Question: Does anyone know why this is happening:
The letters boxes are not aligned correctly in the tablet screen which is 10" but it works just fine on 7" and 4.7" screen.

Here is my XML layout:
'''
<?xml version="1.0" encoding="utf-8"?>
<LinearLayout
xmlns:android="http://schemas.android.com/apk/res/android"
android:orientation="vertical"
android:layout_width="fill_parent"
android:layout_height="fill_parent"
android:layout_weight="1"
android:padding="5dp"
android:id="@+id/alphabetPad" >
<LinearLayout
android:orientation="horizontal"
android:layout_width="fill_parent"
android:layout_height="fill_parent"
android:id="@+id/rowABCD"
android:layout_weight="1">
<Button
android:layout_width="wrap_content"
android:layout_height="fill_parent"
android:id="@+id/btnA"
android:layout_weight="1"
android:text="A"
android:background="@drawable/letterstyle"
android:textColor="#FFFFFF"
android:layout_margin="2dp"
android:textSize="@dimen/btn_text"
android:textStyle="bold" />
<Button
android:layout_width="wrap_content"
android:layout_height="fill_parent"
android:id="@+id/btnB"
android:layout_weight="1"
android:text="B"
android:background="@drawable/letterstyle"
android:textColor="#FFFFFF"
android:layout_margin="2dp"
android:textSize="@dimen/btn_text"
android:textStyle="bold" />
<Button
android:layout_width="wrap_content"
android:layout_height="match_parent"
android:id="@+id/btnC"
android:layout_weight="1"
android:text="C"
android:background="@drawable/letterstyle"
android:textColor="#FFFFFF"
android:layout_margin="2dp"
android:textSize="@dimen/btn_text"
android:textStyle="bold" />
<Button
android:layout_width="wrap_content"
android:layout_height="match_parent"
android:id="@+id/btnD"
android:layout_weight="1"
android:text="D"
android:background="@drawable/letterstyle"
android:textColor="#FFFFFF"
android:layout_margin="2dp"
android:textSize="@dimen/btn_text"
android:textStyle="bold" />
</LinearLayout>
<LinearLayout
android:orientation="horizontal"
android:layout_width="fill_parent"
android:layout_height="fill_parent"
android:id="@+id/rowEFGH"
android:layout_weight="1">
<Button
android:layout_width="wrap_content"
android:layout_height="fill_parent"
android:id="@+id/btnE"
android:layout_weight="1"
android:text="E"
android:background="@drawable/letterstyle"
android:textColor="#FFFFFF"
android:layout_margin="2dp"
android:textSize="@dimen/btn_text"
android:textStyle="bold" />
<Button
android:layout_width="wrap_content"
android:layout_height="fill_parent"
android:id="@+id/btnF"
android:layout_weight="1"
android:text="F"
android:background="@drawable/letterstyle"
android:textColor="#FFFFFF"
android:layout_margin="2dp"
android:textSize="@dimen/btn_text"
android:textStyle="bold" />
<Button
android:layout_width="wrap_content"
android:layout_height="fill_parent"
android:id="@+id/btnG"
android:layout_weight="1"
android:text="G"
android:background="@drawable/letterstyle"
android:textColor="#FFFFFF"
android:layout_margin="2dp"
android:textSize="@dimen/btn_text"
android:textStyle="bold" />
<Button
android:layout_width="wrap_content"
android:layout_height="fill_parent"
android:id="@+id/btnH"
android:layout_weight="1"
android:text="H"
android:background="@drawable/letterstyle"
android:textColor="#FFFFFF"
android:layout_margin="2dp"
android:textSize="@dimen/btn_text"
android:textStyle="bold" />
</LinearLayout>
<LinearLayout
android:orientation="horizontal"
android:layout_width="fill_parent"
android:layout_height="fill_parent"
android:layout_weight="1"
android:id="@+id/rowIJKL">
<Button
android:layout_width="wrap_content"
android:layout_height="fill_parent"
android:id="@+id/btnI"
android:layout_weight="1"
android:text="I"
android:background="@drawable/letterstyle"
android:textColor="#FFFFFF"
android:layout_margin="2dp"
android:textSize="@dimen/btn_text"
android:textStyle="bold" />
<Button
android:layout_width="wrap_content"
android:layout_height="fill_parent"
android:id="@+id/btnJ"
android:layout_weight="1"
android:text="J"
android:background="@drawable/letterstyle"
android:textColor="#FFFFFF"
android:layout_margin="2dp"
android:textSize="@dimen/btn_text"
android:textStyle="bold" />
<Button
android:layout_width="wrap_content"
android:layout_height="fill_parent"
android:id="@+id/btnK"
android:layout_weight="1"
android:text="K"
android:background="@drawable/letterstyle"
android:textColor="#FFFFFF"
android:layout_margin="2dp"
android:textSize="@dimen/btn_text"
android:textStyle="bold" />
<Button
android:layout_width="wrap_content"
android:layout_height="fill_parent"
android:id="@+id/btnL"
android:layout_weight="1"
android:text="L"
android:background="@drawable/letterstyle"
android:textColor="#FFFFFF"
android:layout_margin="2dp"
android:textSize="@dimen/btn_text"
android:textStyle="bold" />
</LinearLayout>
<LinearLayout
android:orientation="horizontal"
android:layout_width="fill_parent"
android:layout_height="fill_parent"
android:layout_weight="1"
android:id="@+id/rowMNOP">
<Button
android:layout_width="wrap_content"
android:layout_height="fill_parent"
android:id="@+id/btnM"
android:layout_weight="1"
android:text="M"
android:background="@drawable/letterstyle"
android:textColor="#FFFFFF"
android:layout_margin="2dp"
android:textSize="@dimen/btn_text"
android:textStyle="bold" />
<Button
android:layout_width="wrap_content"
android:layout_height="fill_parent"
android:id="@+id/btnN"
android:layout_weight="1"
android:text="N"
android:background="@drawable/letterstyle"
android:textColor="#FFFFFF"
android:layout_margin="2dp"
android:textSize="@dimen/btn_text"
android:textStyle="bold" />
<Button
android:layout_width="wrap_content"
android:layout_height="fill_parent"
android:id="@+id/btnO"
android:layout_weight="1"
android:text="O"
android:background="@drawable/letterstyle"
android:textColor="#FFFFFF"
android:layout_margin="2dp"
android:textSize="@dimen/btn_text"
android:textStyle="bold" />
<Button
android:layout_width="wrap_content"
android:layout_height="fill_parent"
android:id="@+id/btnP"
android:layout_weight="1"
android:text="P"
android:background="@drawable/letterstyle"
android:textColor="#FFFFFF"
android:layout_margin="2dp"
android:textSize="@dimen/btn_text"
android:textStyle="bold" />
</LinearLayout>
<LinearLayout
android:orientation="horizontal"
android:layout_width="fill_parent"
android:layout_height="fill_parent"
android:layout_weight="1"
android:id="@+id/rowQRST">
<Button
android:layout_width="wrap_content"
android:layout_height="fill_parent"
android:id="@+id/btnQ"
android:layout_weight="1"
android:text="Q"
android:background="@drawable/letterstyle"
android:textColor="#FFFFFF"
android:layout_margin="2dp"
android:textSize="@dimen/btn_text"
android:textStyle="bold" />
<Button
android:layout_width="wrap_content"
android:layout_height="fill_parent"
android:id="@+id/btnR"
android:layout_weight="1"
android:text="R"
android:background="@drawable/letterstyle"
android:textColor="#FFFFFF"
android:layout_margin="2dp"
android:textSize="@dimen/btn_text"
android:textStyle="bold" />
<Button
android:layout_width="wrap_content"
android:layout_height="fill_parent"
android:id="@+id/btnS"
android:layout_weight="1"
android:text="S"
android:background="@drawable/letterstyle"
android:textColor="#FFFFFF"
android:layout_margin="2dp"
android:textSize="@dimen/btn_text"
android:textStyle="bold" />
<Button
android:layout_width="wrap_content"
android:layout_height="fill_parent"
android:id="@+id/btnT"
android:layout_weight="1"
android:text="T"
android:background="@drawable/letterstyle"
android:textColor="#FFFFFF"
android:layout_margin="2dp"
android:textSize="@dimen/btn_text"
android:textStyle="bold" />
</LinearLayout>
<LinearLayout
android:orientation="horizontal"
android:layout_width="fill_parent"
android:layout_height="fill_parent"
android:layout_weight="1"
android:id="@+id/rowUVWX">
<Button
android:layout_width="wrap_content"
android:layout_height="fill_parent"
android:id="@+id/btnU"
android:layout_weight="1"
android:text="U"
android:background="@drawable/letterstyle"
android:textColor="#FFFFFF"
android:layout_margin="2dp"
android:textSize="@dimen/btn_text"
android:textStyle="bold" />
<Button
android:layout_width="wrap_content"
android:layout_height="fill_parent"
android:id="@+id/btnV"
android:layout_weight="1"
android:text="V"
android:background="@drawable/letterstyle"
android:textColor="#FFFFFF"
android:layout_margin="2dp"
android:textSize="@dimen/btn_text"
android:textStyle="bold" />
<Button
android:layout_width="wrap_content"
android:layout_height="fill_parent"
android:id="@+id/btnW"
android:layout_weight="1"
android:text="W"
android:background="@drawable/letterstyle"
android:textColor="#FFFFFF"
android:layout_margin="2dp"
android:textSize="@dimen/btn_text"
android:textStyle="bold" />
<Button
android:layout_width="wrap_content"
android:layout_height="match_parent"
android:id="@+id/btnX"
android:layout_weight="1"
android:text="X"
android:background="@drawable/letterstyle"
android:textColor="#FFFFFF"
android:layout_margin="2dp"
android:textSize="@dimen/btn_text"
android:textStyle="bold" />
</LinearLayout>
<LinearLayout
android:orientation="horizontal"
android:layout_width="fill_parent"
android:layout_height="fill_parent"
android:layout_weight="1"
android:id="@+id/rowYZ">
<Button
android:layout_width="wrap_content"
android:layout_height="fill_parent"
android:id="@+id/btnBlank"
android:layout_weight="1"
android:text=""
android:visibility="invisible" />
<Button
android:layout_width="wrap_content"
android:layout_height="fill_parent"
android:id="@+id/btnY"
android:layout_weight="1"
android:text="Y"
android:background="@drawable/letterstyle"
android:textColor="#FFFFFF"
android:layout_margin="2dp"
android:textSize="@dimen/btn_text"
android:textStyle="bold" />
<Button
android:layout_width="wrap_content"
android:layout_height="fill_parent"
android:id="@+id/btnZ"
android:layout_weight="1"
android:text="Z"
android:background="@drawable/letterstyle"
android:textColor="#FFFFFF"
android:layout_margin="2dp"
android:textSize="@dimen/btn_text"
android:textStyle="bold" />
<Button
android:layout_width="wrap_content"
android:layout_height="match_parent"
android:id="@+id/btnBlank"
android:layout_weight="1"
android:text=""
android:visibility="invisible" />
</LinearLayout>
</LinearLayout>
'''
I am guessing the boxes are too big to fit. How can I make it so that no matter what screen size the app is being displayed on, the boxes always line up.
I tried changing the margin for each button, 1dp for larger screen and 2dp for smaller screen but that didn't help.
Help is greatly appreciated.
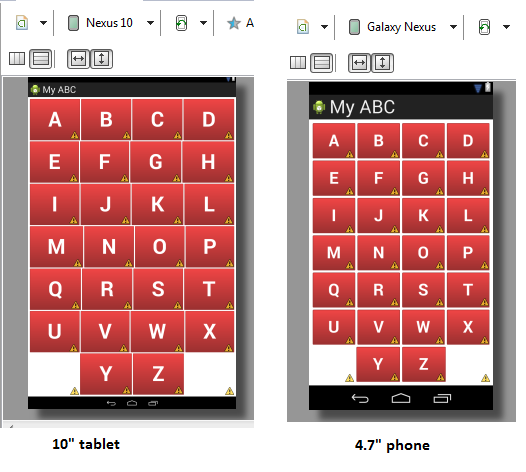
Answer: Just replace
'''
android:layout_width = "wrap_content"
'''
with
'''
android:layout_width = "fill_parent"
'''
Try the below layout:
'''
<?xml version="1.0" encoding="utf-8"?>
<LinearLayout
xmlns:android="http://schemas.android.com/apk/res/android"
android:orientation="vertical"
android:layout_width="fill_parent"
android:layout_height="fill_parent"
android:layout_weight="1"
android:padding="5dp"
android:id="@+id/alphabetPad" >
<LinearLayout
android:orientation="horizontal"
android:layout_width="fill_parent"
android:layout_height="fill_parent"
android:id="@+id/rowABCD"
android:layout_weight="1">
<Button
android:layout_width="fill_parent"
android:layout_height="fill_parent"
android:id="@+id/btnA"
android:layout_weight="1"
android:text="A"
android:background="@drawable/letterstyle"
android:textColor="#FFFFFF"
android:layout_margin="2dp"
android:textSize="@dimen/btn_text"
android:textStyle="bold" />
<Button
android:layout_width="fill_parent"
android:layout_height="fill_parent"
android:id="@+id/btnB"
android:layout_weight="1"
android:text="B"
android:background="@drawable/letterstyle"
android:textColor="#FFFFFF"
android:layout_margin="2dp"
android:textSize="@dimen/btn_text"
android:textStyle="bold" />
<Button
android:layout_width="fill_parent"
android:layout_height="match_parent"
android:id="@+id/btnC"
android:layout_weight="1"
android:text="C"
android:background="@drawable/letterstyle"
android:textColor="#FFFFFF"
android:layout_margin="2dp"
android:textSize="@dimen/btn_text"
android:textStyle="bold" />
<Button
android:layout_width="fill_parent"
android:layout_height="match_parent"
android:id="@+id/btnD"
android:layout_weight="1"
android:text="D"
android:background="@drawable/letterstyle"
android:textColor="#FFFFFF"
android:layout_margin="2dp"
android:textSize="@dimen/btn_text"
android:textStyle="bold" />
</LinearLayout>
<LinearLayout
android:orientation="horizontal"
android:layout_width="fill_parent"
android:layout_height="fill_parent"
android:id="@+id/rowEFGH"
android:layout_weight="1">
<Button
android:layout_width="fill_parent"
android:layout_height="fill_parent"
android:id="@+id/btnE"
android:layout_weight="1"
android:text="E"
android:background="@drawable/letterstyle"
android:textColor="#FFFFFF"
android:layout_margin="2dp"
android:textSize="@dimen/btn_text"
android:textStyle="bold" />
<Button
android:layout_width="fill_parent"
android:layout_height="fill_parent"
android:id="@+id/btnF"
android:layout_weight="1"
android:text="F"
android:background="@drawable/letterstyle"
android:textColor="#FFFFFF"
android:layout_margin="2dp"
android:textSize="@dimen/btn_text"
android:textStyle="bold" />
<Button
android:layout_width="fill_parent"
android:layout_height="fill_parent"
android:id="@+id/btnG"
android:layout_weight="1"
android:text="G"
android:background="@drawable/letterstyle"
android:textColor="#FFFFFF"
android:layout_margin="2dp"
android:textSize="@dimen/btn_text"
android:textStyle="bold" />
<Button
android:layout_width="fill_parent"
android:layout_height="fill_parent"
android:id="@+id/btnH"
android:layout_weight="1"
android:text="H"
android:background="@drawable/letterstyle"
android:textColor="#FFFFFF"
android:layout_margin="2dp"
android:textSize="@dimen/btn_text"
android:textStyle="bold" />
</LinearLayout>
<LinearLayout
android:orientation="horizontal"
android:layout_width="fill_parent"
android:layout_height="fill_parent"
android:layout_weight="1"
android:id="@+id/rowIJKL">
<Button
android:layout_width="fill_parent"
android:layout_height="fill_parent"
android:id="@+id/btnI"
android:layout_weight="1"
android:text="I"
android:background="@drawable/letterstyle"
android:textColor="#FFFFFF"
android:layout_margin="2dp"
android:textSize="@dimen/btn_text"
android:textStyle="bold" />
<Button
android:layout_width="fill_parent"
android:layout_height="fill_parent"
android:id="@+id/btnJ"
android:layout_weight="1"
android:text="J"
android:background="@drawable/letterstyle"
android:textColor="#FFFFFF"
android:layout_margin="2dp"
android:textSize="@dimen/btn_text"
android:textStyle="bold" />
<Button
android:layout_width="fill_parent"
android:layout_height="fill_parent"
android:id="@+id/btnK"
android:layout_weight="1"
android:text="K"
android:background="@drawable/letterstyle"
android:textColor="#FFFFFF"
android:layout_margin="2dp"
android:textSize="@dimen/btn_text"
android:textStyle="bold" />
<Button
android:layout_width="fill_parent"
android:layout_height="fill_parent"
android:id="@+id/btnL"
android:layout_weight="1"
android:text="L"
android:background="@drawable/letterstyle"
android:textColor="#FFFFFF"
android:layout_margin="2dp"
android:textSize="@dimen/btn_text"
android:textStyle="bold" />
</LinearLayout>
<LinearLayout
android:orientation="horizontal"
android:layout_width="fill_parent"
android:layout_height="fill_parent"
android:layout_weight="1"
android:id="@+id/rowMNOP">
<Button
android:layout_width="fill_parent"
android:layout_height="fill_parent"
android:id="@+id/btnM"
android:layout_weight="1"
android:text="M"
android:background="@drawable/letterstyle"
android:textColor="#FFFFFF"
android:layout_margin="2dp"
android:textSize="@dimen/btn_text"
android:textStyle="bold" />
<Button
android:layout_width="fill_parent"
android:layout_height="fill_parent"
android:id="@+id/btnN"
android:layout_weight="1"
android:text="N"
android:background="@drawable/letterstyle"
android:textColor="#FFFFFF"
android:layout_margin="2dp"
android:textSize="@dimen/btn_text"
android:textStyle="bold" />
<Button
android:layout_width="fill_parent"
android:layout_height="fill_parent"
android:id="@+id/btnO"
android:layout_weight="1"
android:text="O"
android:background="@drawable/letterstyle"
android:textColor="#FFFFFF"
android:layout_margin="2dp"
android:textSize="@dimen/btn_text"
android:textStyle="bold" />
<Button
android:layout_width="fill_parent"
android:layout_height="fill_parent"
android:id="@+id/btnP"
android:layout_weight="1"
android:text="P"
android:background="@drawable/letterstyle"
android:textColor="#FFFFFF"
android:layout_margin="2dp"
android:textSize="@dimen/btn_text"
android:textStyle="bold" />
</LinearLayout>
<LinearLayout
android:orientation="horizontal"
android:layout_width="fill_parent"
android:layout_height="fill_parent"
android:layout_weight="1"
android:id="@+id/rowQRST">
<Button
android:layout_width="fill_parent"
android:layout_height="fill_parent"
android:id="@+id/btnQ"
android:layout_weight="1"
android:text="Q"
android:background="@drawable/letterstyle"
android:textColor="#FFFFFF"
android:layout_margin="2dp"
android:textSize="@dimen/btn_text"
android:textStyle="bold" />
<Button
android:layout_width="fill_parent"
android:layout_height="fill_parent"
android:id="@+id/btnR"
android:layout_weight="1"
android:text="R"
android:background="@drawable/letterstyle"
android:textColor="#FFFFFF"
android:layout_margin="2dp"
android:textSize="@dimen/btn_text"
android:textStyle="bold" />
<Button
android:layout_width="fill_parent"
android:layout_height="fill_parent"
android:id="@+id/btnS"
android:layout_weight="1"
android:text="S"
android:background="@drawable/letterstyle"
android:textColor="#FFFFFF"
android:layout_margin="2dp"
android:textSize="@dimen/btn_text"
android:textStyle="bold" />
<Button
android:layout_width="fill_parent"
android:layout_height="fill_parent"
android:id="@+id/btnT"
android:layout_weight="1"
android:text="T"
android:background="@drawable/letterstyle"
android:textColor="#FFFFFF"
android:layout_margin="2dp"
android:textSize="@dimen/btn_text"
android:textStyle="bold" />
</LinearLayout>
<LinearLayout
android:orientation="horizontal"
android:layout_width="fill_parent"
android:layout_height="fill_parent"
android:layout_weight="1"
android:id="@+id/rowUVWX">
<Button
android:layout_width="fill_parent"
android:layout_height="fill_parent"
android:id="@+id/btnU"
android:layout_weight="1"
android:text="U"
android:background="@drawable/letterstyle"
android:textColor="#FFFFFF"
android:layout_margin="2dp"
android:textSize="@dimen/btn_text"
android:textStyle="bold" />
<Button
android:layout_width="fill_parent"
android:layout_height="fill_parent"
android:id="@+id/btnV"
android:layout_weight="1"
android:text="V"
android:background="@drawable/letterstyle"
android:textColor="#FFFFFF"
android:layout_margin="2dp"
android:textSize="@dimen/btn_text"
android:textStyle="bold" />
<Button
android:layout_width="fill_parent"
android:layout_height="fill_parent"
android:id="@+id/btnW"
android:layout_weight="1"
android:text="W"
android:background="@drawable/letterstyle"
android:textColor="#FFFFFF"
android:layout_margin="2dp"
android:textSize="@dimen/btn_text"
android:textStyle="bold" />
<Button
android:layout_width="fill_parent"
android:layout_height="match_parent"
android:id="@+id/btnX"
android:layout_weight="1"
android:text="X"
android:background="@drawable/letterstyle"
android:textColor="#FFFFFF"
android:layout_margin="2dp"
android:textSize="@dimen/btn_text"
android:textStyle="bold" />
</LinearLayout>
<LinearLayout
android:orientation="horizontal"
android:layout_width="fill_parent"
android:layout_height="fill_parent"
android:layout_weight="1"
android:id="@+id/rowYZ">
<Button
android:layout_width="fill_parent"
android:layout_height="fill_parent"
android:id="@+id/btnBlank"
android:layout_weight="1"
android:text=""
android:visibility="invisible" />
<Button
android:layout_width="fill_parent"
android:layout_height="fill_parent"
android:id="@+id/btnY"
android:layout_weight="1"
android:text="Y"
android:background="@drawable/letterstyle"
android:textColor="#FFFFFF"
android:layout_margin="2dp"
android:textSize="@dimen/btn_text"
android:textStyle="bold" />
<Button
android:layout_width="fill_parent"
android:layout_height="fill_parent"
android:id="@+id/btnZ"
android:layout_weight="1"
android:text="Z"
android:background="@drawable/letterstyle"
android:textColor="#FFFFFF"
android:layout_margin="2dp"
android:textSize="@dimen/btn_text"
android:textStyle="bold" />
<Button
android:layout_width="fill_parent"
android:layout_height="match_parent"
android:id="@+id/btnBlank"
android:layout_weight="1"
android:text=""
android:visibility="invisible" />
</LinearLayout>
'''
Please check the modified layout I just posted in my answer. It is working fine for me when I tested. When you are specifying layout_weight in a linear layout, it is always better to use layout_width or layout_height as fill_parent, as the LinearLayout adjusts the layout according to the layout_weight attribute, regardless of the content inside the layout.
Let me know if it works for you too!